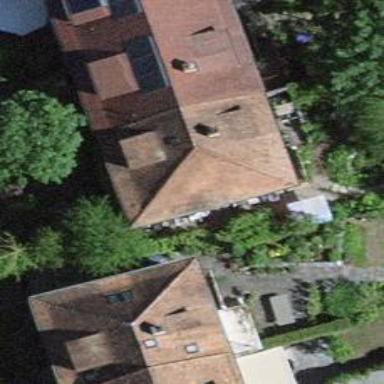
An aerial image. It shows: Terrace building.